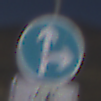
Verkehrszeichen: VorgeschriebeneFahrtrichtungGeradeausOderRechts
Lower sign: EinspurigeFahrzeugeFrei6
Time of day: Midday
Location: Outdoor (Nature)
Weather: Clear
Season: NotSpecified
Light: Natural